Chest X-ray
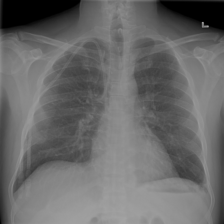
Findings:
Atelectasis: negative
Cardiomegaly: negative
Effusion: negative
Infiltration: negative
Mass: negative
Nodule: negative
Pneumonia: negative
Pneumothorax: negative
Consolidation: negative
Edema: negative
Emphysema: negative
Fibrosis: negative
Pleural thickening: negative
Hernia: negative